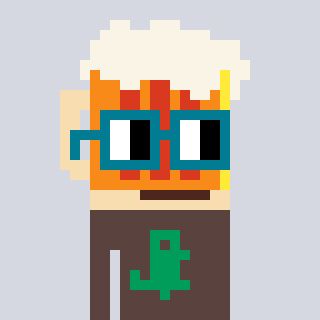
a pixel art character with square dark green glasses, a beer-shaped head and a darkbrown-colored body on a cool background